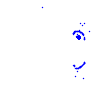
Particle: electron